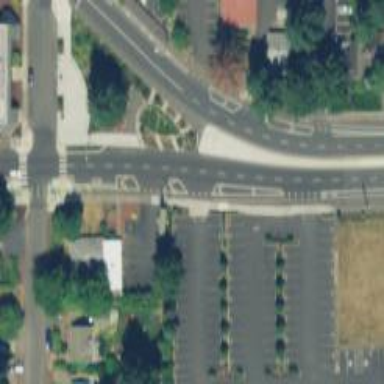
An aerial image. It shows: Marked crossing on cycleway.